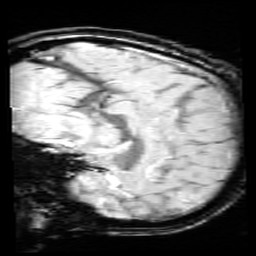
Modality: SWI
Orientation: sagittal
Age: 14
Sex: female
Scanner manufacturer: siemens
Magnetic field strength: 3 T
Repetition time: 0.027 s
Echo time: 0.02 s